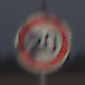
Verkehrszeichen: Geschwindigkeit20
Umgebung: Outdoor, Nature
Tageszeit: SunriseSunset
Wetter: Overcast
Licht: Natural
Jahreszeit: NotSpecified
Kontrast: LowContrast